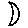
Label: moon